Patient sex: M
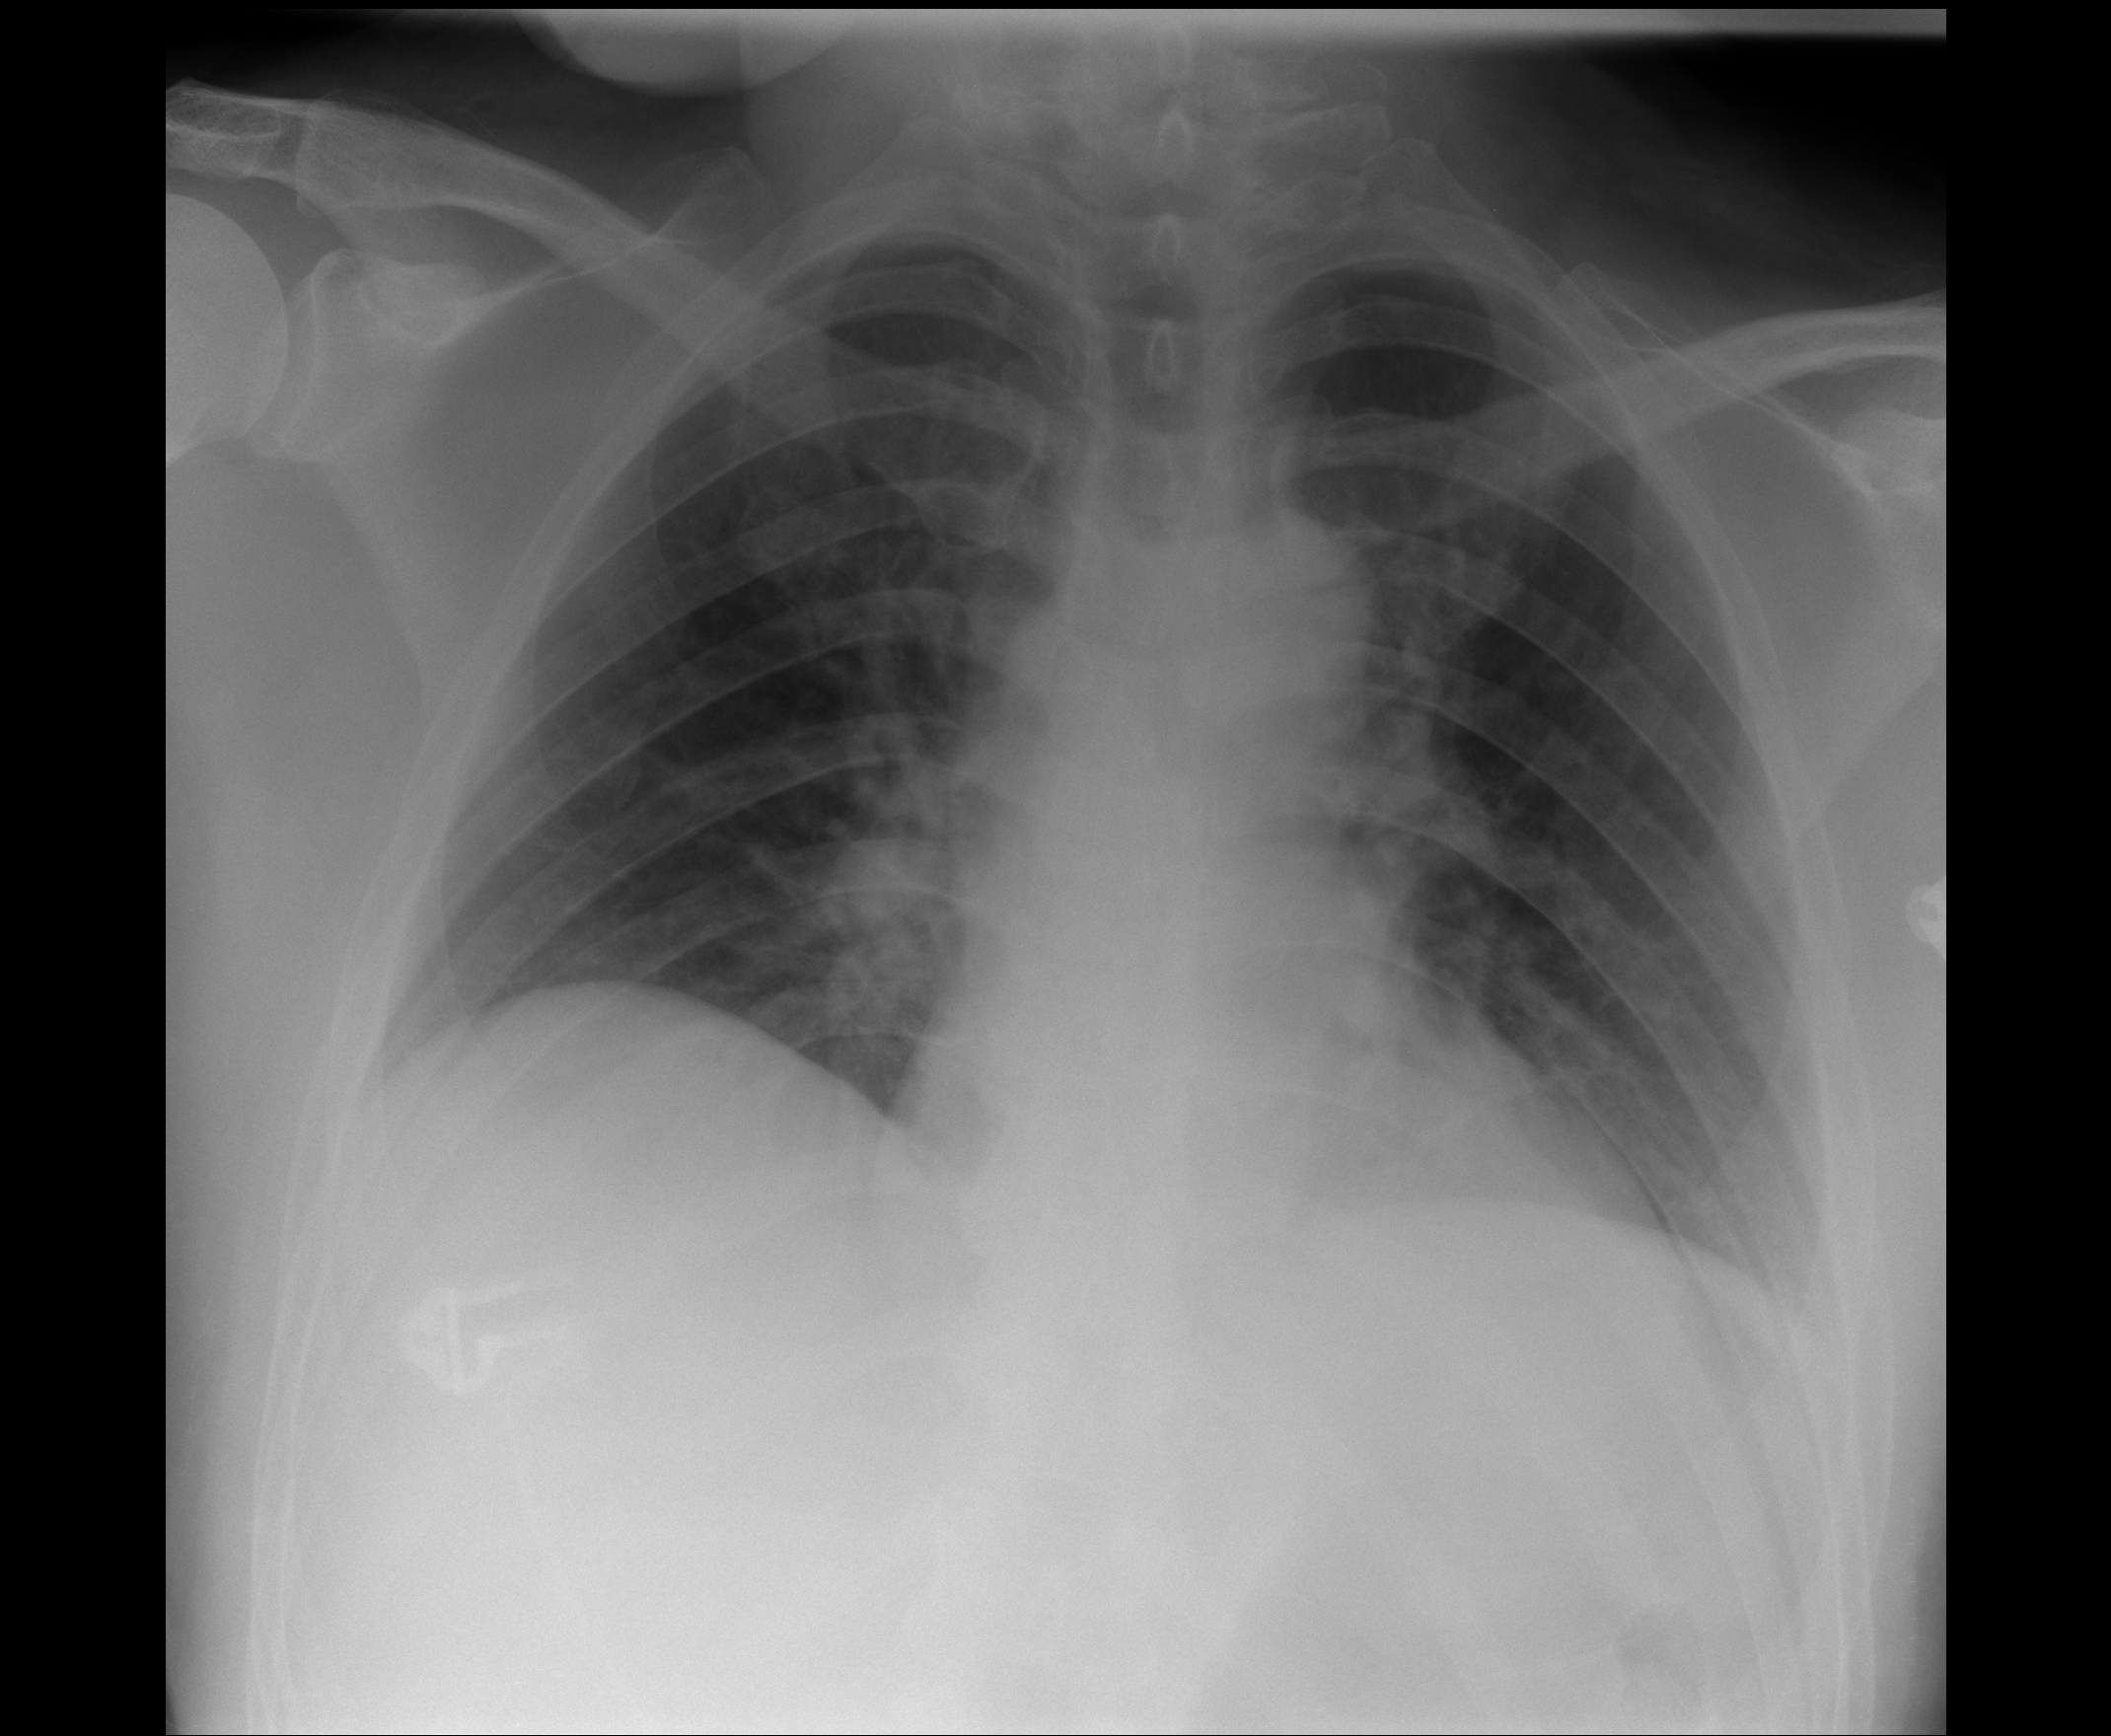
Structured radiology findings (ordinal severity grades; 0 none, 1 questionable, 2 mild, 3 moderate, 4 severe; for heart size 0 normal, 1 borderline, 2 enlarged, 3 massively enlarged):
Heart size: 0
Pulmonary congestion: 0
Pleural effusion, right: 0
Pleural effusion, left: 0
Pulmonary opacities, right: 0
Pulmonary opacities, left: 0
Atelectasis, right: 0
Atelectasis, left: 1